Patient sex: M
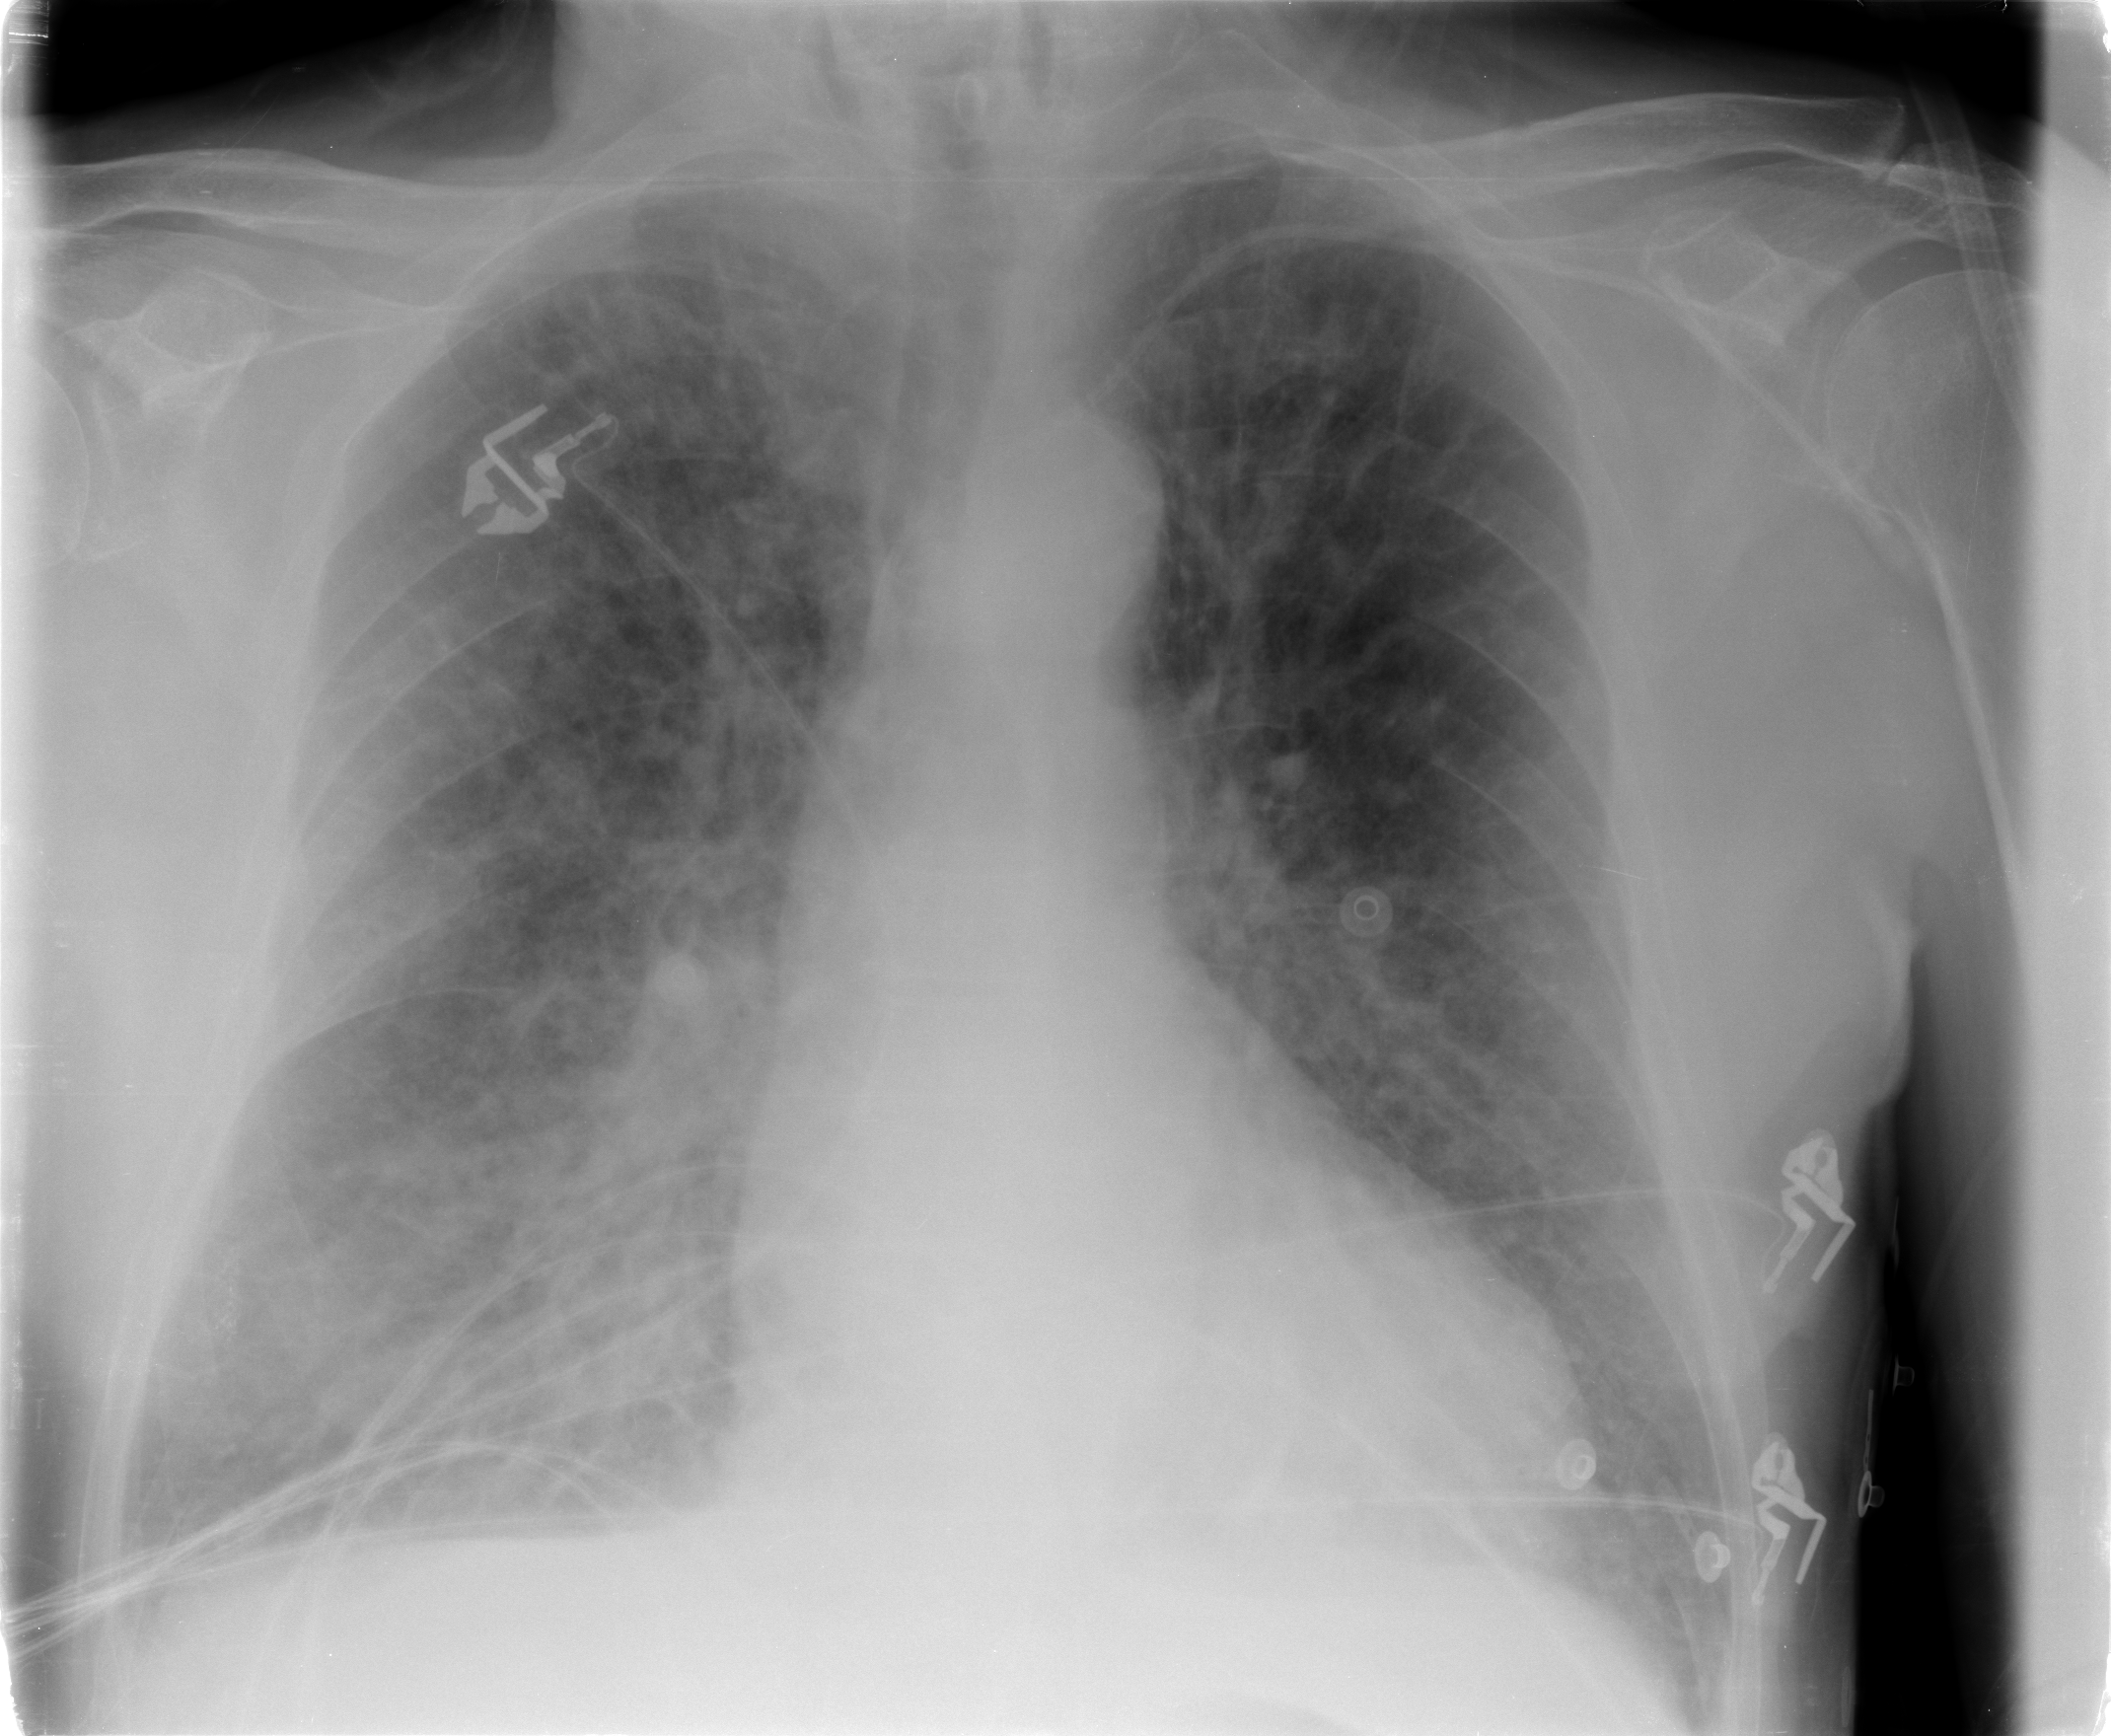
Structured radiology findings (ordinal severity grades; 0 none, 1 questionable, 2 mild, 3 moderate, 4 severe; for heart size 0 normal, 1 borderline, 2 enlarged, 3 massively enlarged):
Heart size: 0
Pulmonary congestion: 2
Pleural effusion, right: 0
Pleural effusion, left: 0
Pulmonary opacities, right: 3
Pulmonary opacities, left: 2
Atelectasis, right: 2
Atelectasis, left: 0